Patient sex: M
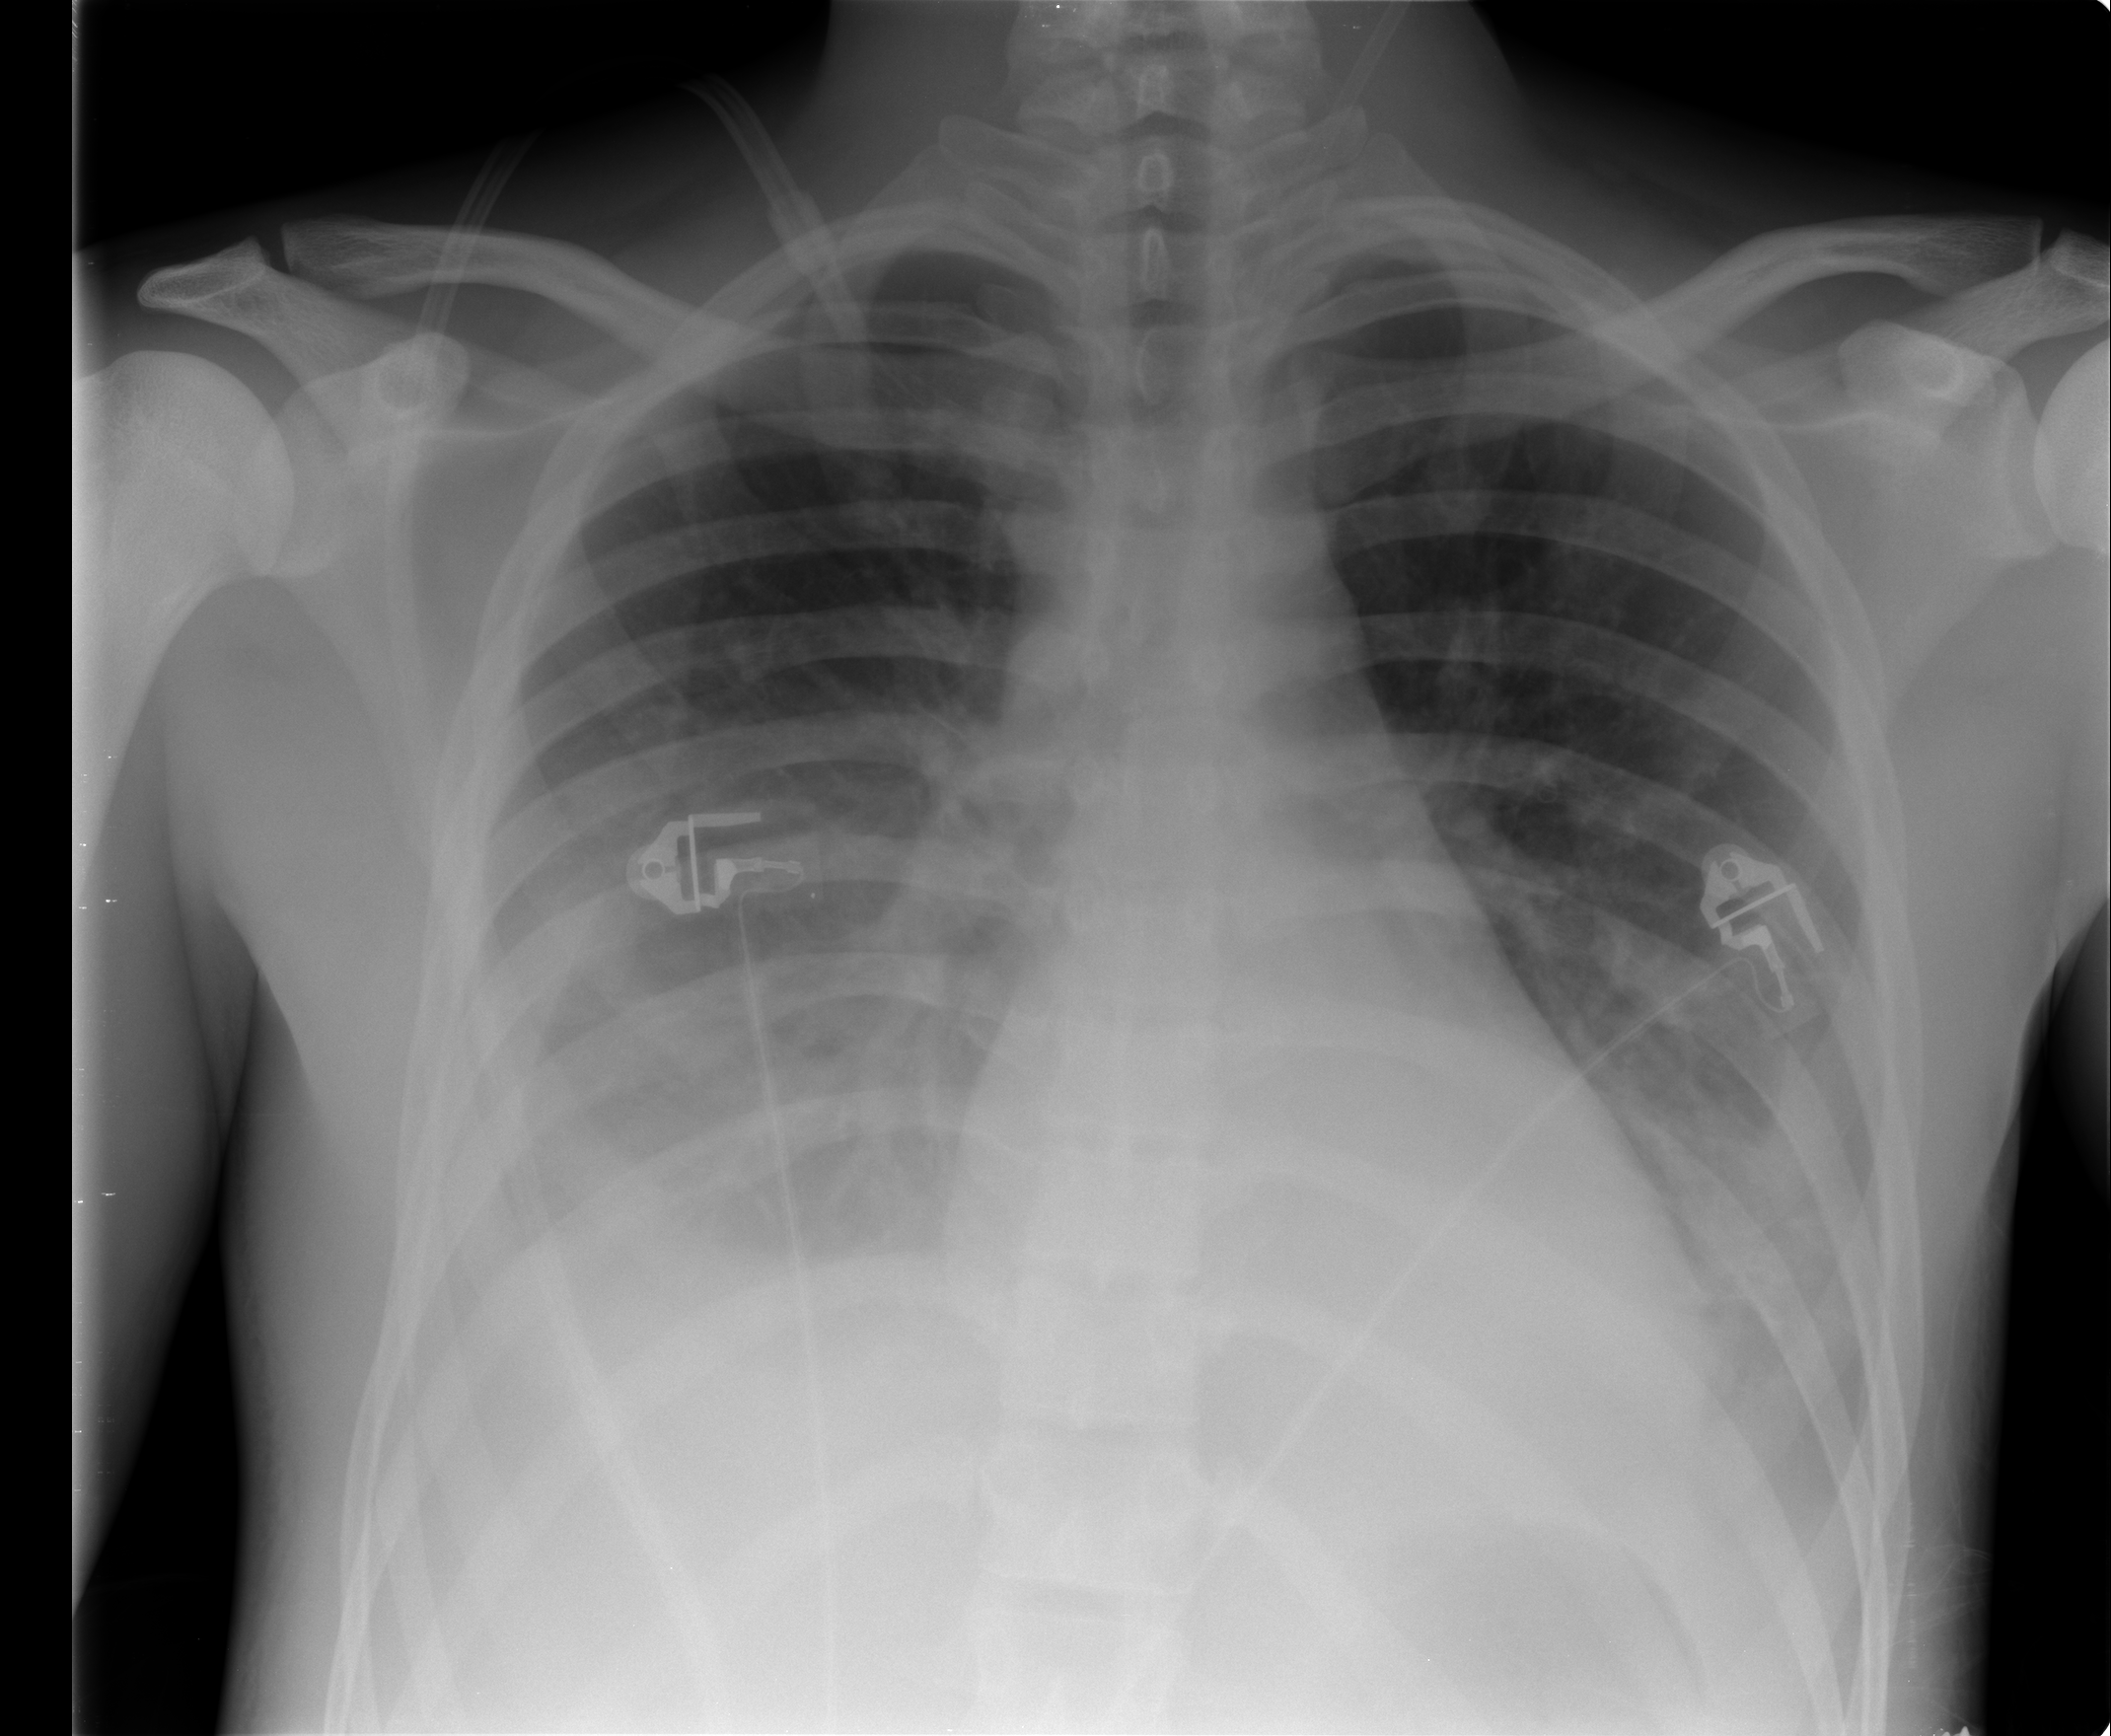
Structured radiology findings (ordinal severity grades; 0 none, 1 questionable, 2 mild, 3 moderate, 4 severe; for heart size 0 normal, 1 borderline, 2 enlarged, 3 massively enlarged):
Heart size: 0
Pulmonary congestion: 0
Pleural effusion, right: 3
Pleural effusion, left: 2
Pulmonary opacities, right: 1
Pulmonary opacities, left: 0
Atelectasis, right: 2
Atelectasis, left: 2